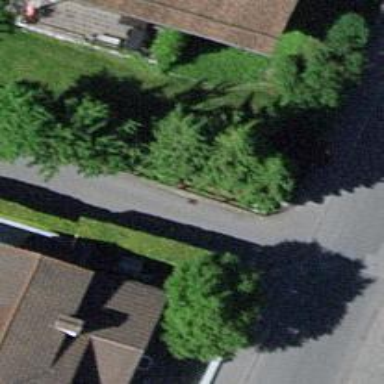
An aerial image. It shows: Hedge acting as barrier.